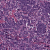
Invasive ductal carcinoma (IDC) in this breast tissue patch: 1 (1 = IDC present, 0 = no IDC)